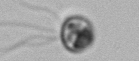
Label: flagellate_morphotype1